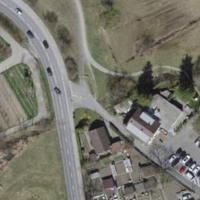
EUNIS habitat code: 53
Species observed at this site:
Filipendula ulmaria